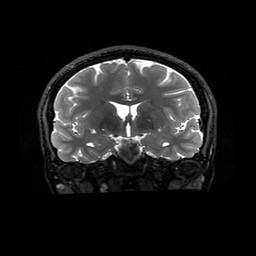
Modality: T2w
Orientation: sagittal